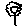
Label: flower